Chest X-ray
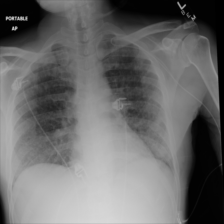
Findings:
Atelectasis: negative
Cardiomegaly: negative
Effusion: negative
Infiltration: negative
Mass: negative
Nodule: negative
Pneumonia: negative
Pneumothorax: negative
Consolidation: negative
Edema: negative
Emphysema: negative
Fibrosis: negative
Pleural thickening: negative
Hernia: negative